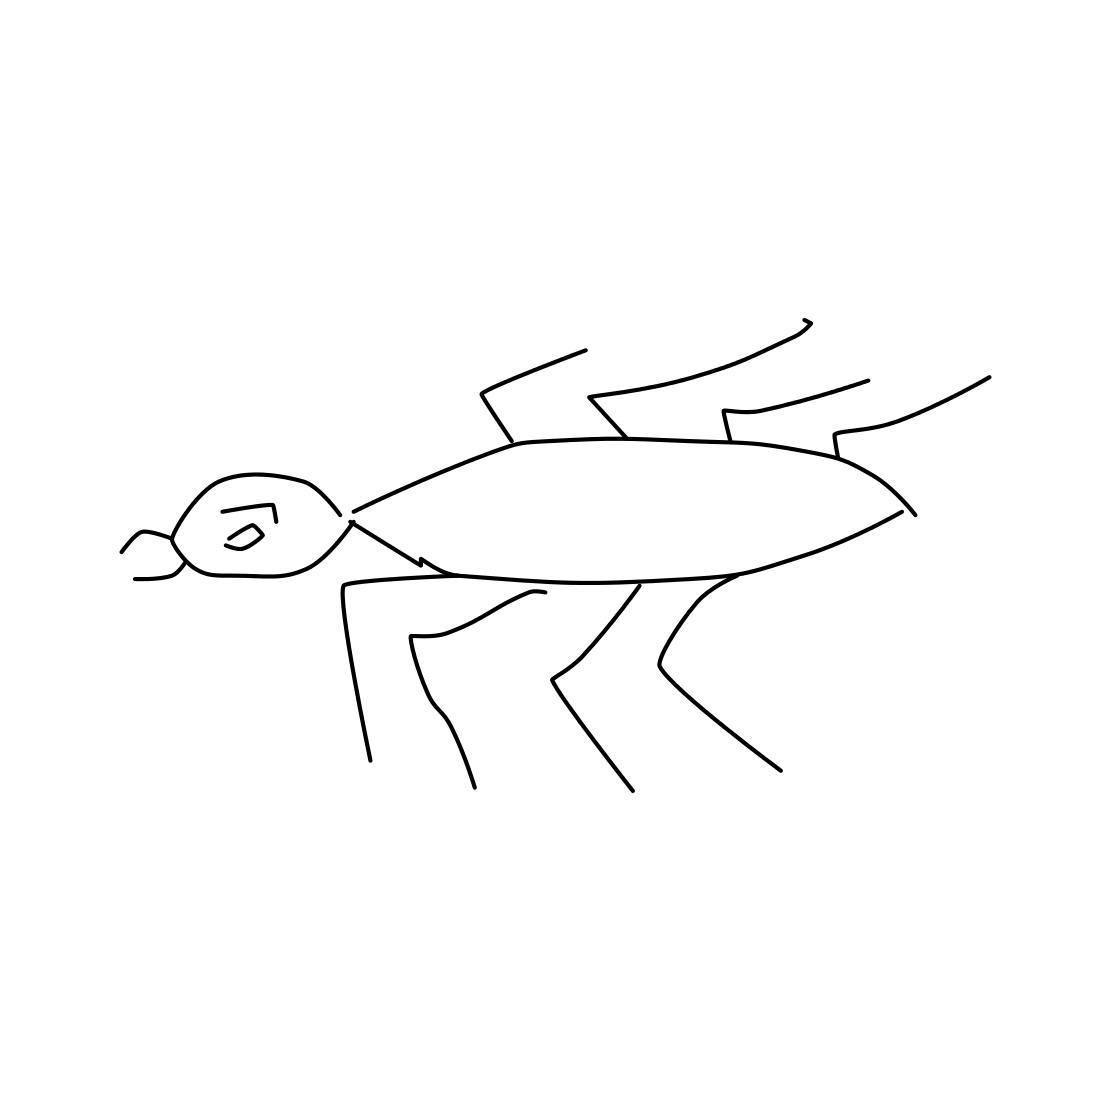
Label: spider